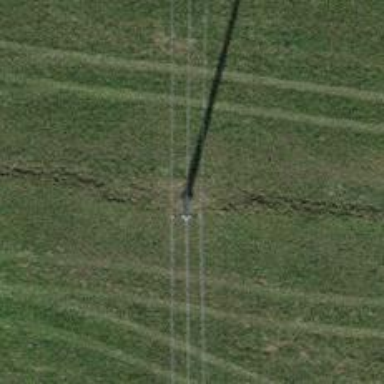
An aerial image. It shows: Minor power line with three cables.